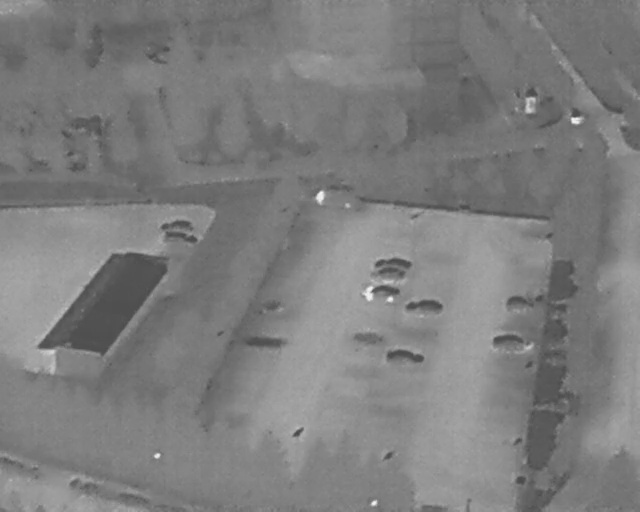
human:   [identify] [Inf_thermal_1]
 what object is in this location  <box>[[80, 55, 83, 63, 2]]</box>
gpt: <ref>1 small car at the right</ref>